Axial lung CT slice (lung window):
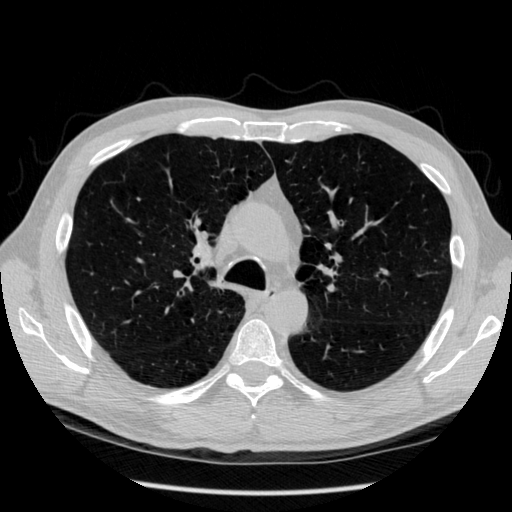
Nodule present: no